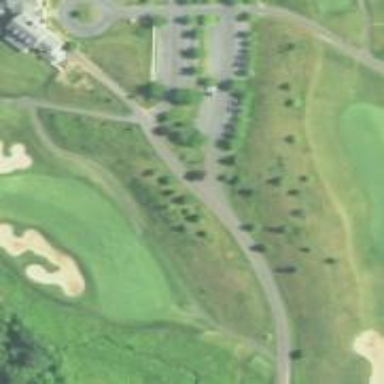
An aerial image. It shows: Golf fairway in the image.